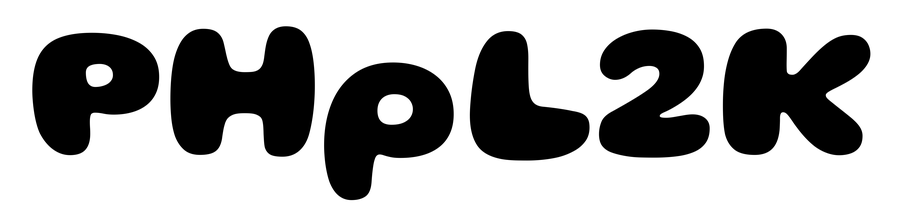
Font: Gluten_ExtraBold